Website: home-depot
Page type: account-dashboard
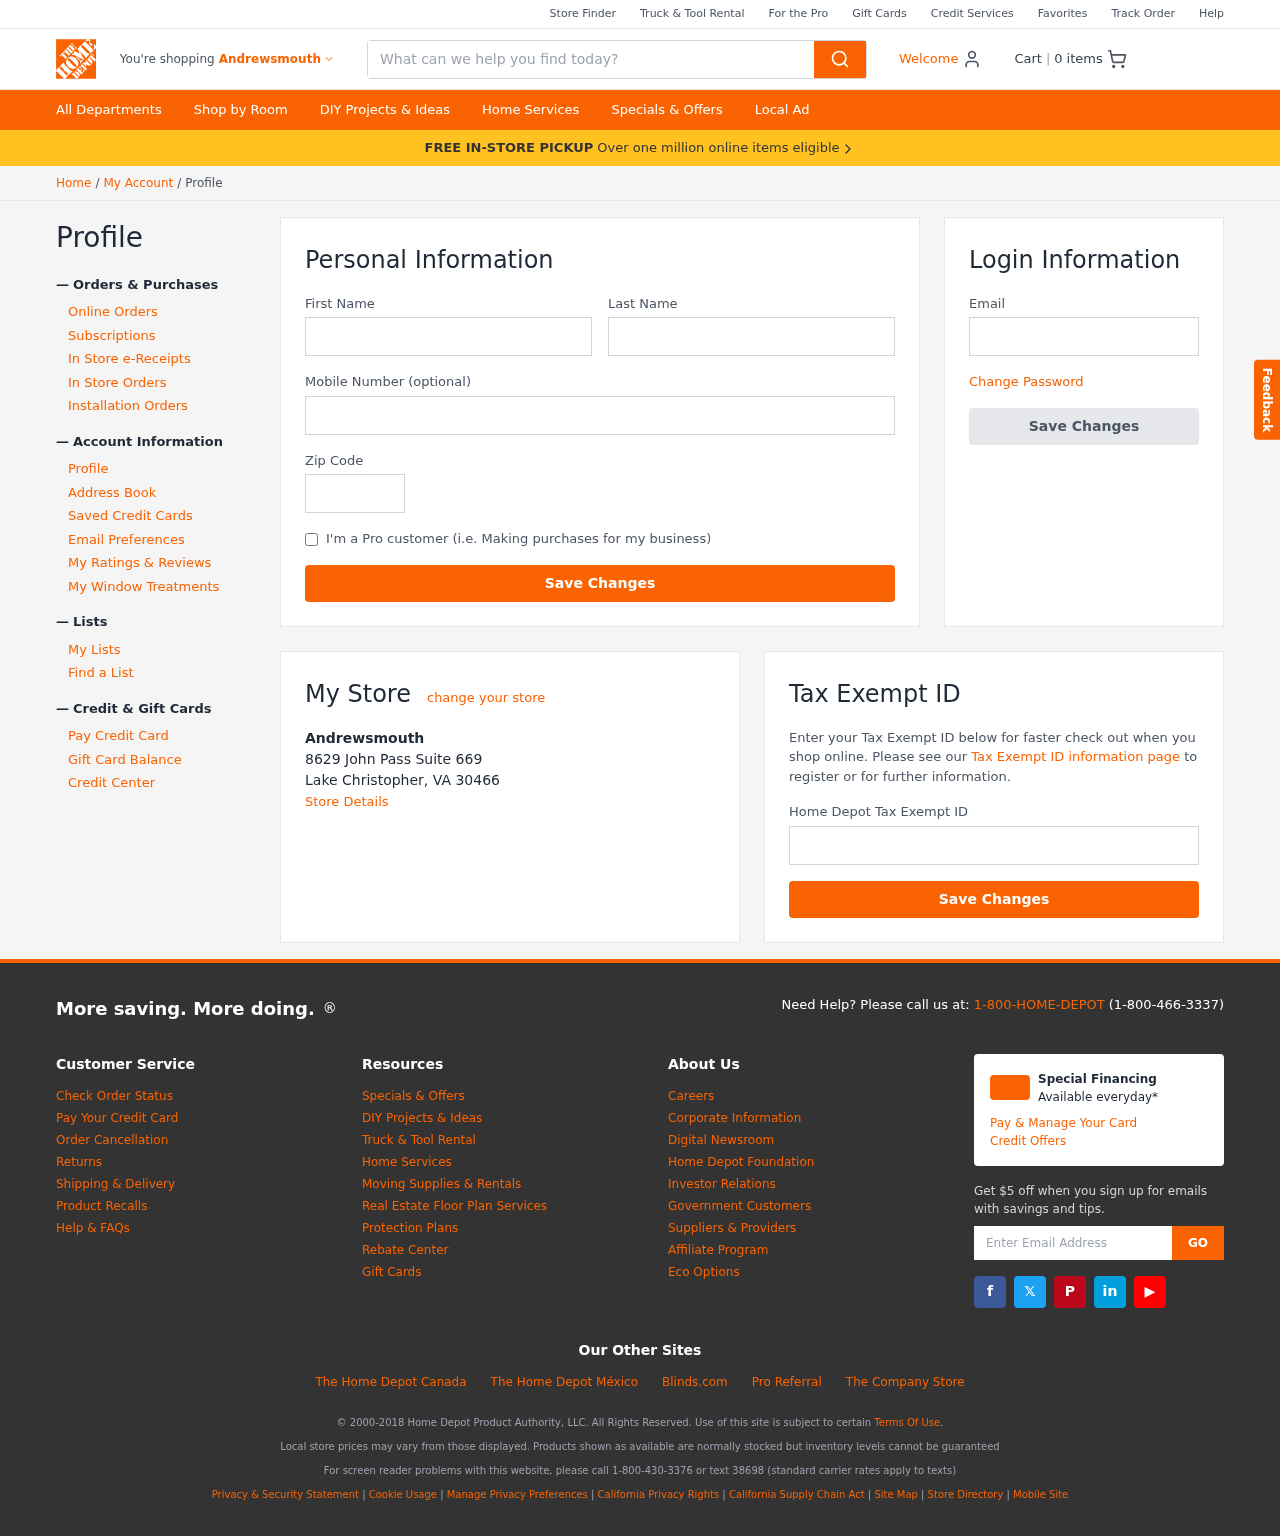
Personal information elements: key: PII_CITY
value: Andrewsmouth
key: PII_EMAIL
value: jonathancallahan@yahoo.com
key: PII_FIRSTNAME
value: Jonathan
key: PII_LASTNAME
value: Callahan
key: PII_LOCATION1_CITY_STATE_ZIP
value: Lake Christopher, VA 30466
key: PII_LOCATION1_NAME
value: Andrewsmouth
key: PII_LOCATION1_STREET
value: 8629 John Pass Suite 669
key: PII_PHONE
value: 3029439402
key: PII_POSTCODE
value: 61562
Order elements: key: ORDER_NUM_ITEMS
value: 0
Search elements: key: HEADER_SEARCH
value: What can we help you find today?